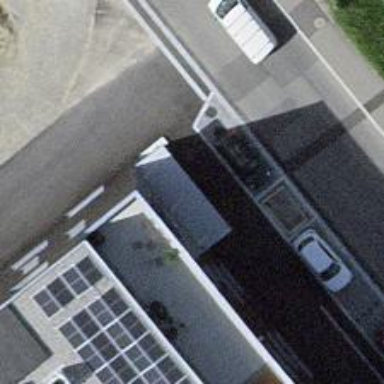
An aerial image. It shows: Electrical shop.